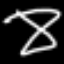
Label: hourglass